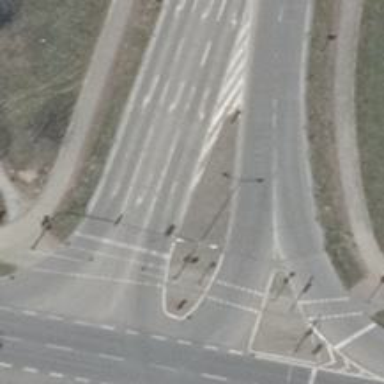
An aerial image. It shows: Road with traffic signals.